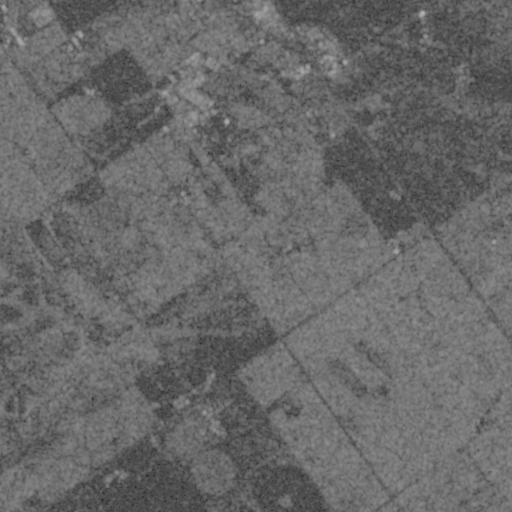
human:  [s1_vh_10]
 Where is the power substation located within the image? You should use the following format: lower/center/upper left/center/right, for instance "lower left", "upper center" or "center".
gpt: The power substation is located in the upper left of the image.
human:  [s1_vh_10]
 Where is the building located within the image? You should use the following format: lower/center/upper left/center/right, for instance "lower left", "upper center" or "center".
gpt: The building is located in the upper left of the image.
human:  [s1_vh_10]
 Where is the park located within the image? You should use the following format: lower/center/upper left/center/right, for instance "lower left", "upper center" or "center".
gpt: There is no park in the image.

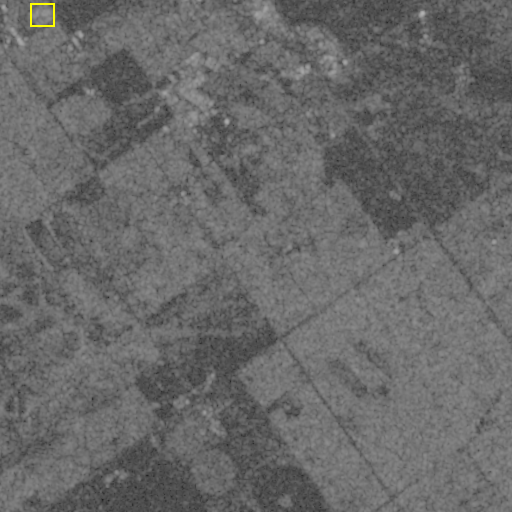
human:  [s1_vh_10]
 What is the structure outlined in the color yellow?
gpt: The structure outlined in yellow is a power substation.
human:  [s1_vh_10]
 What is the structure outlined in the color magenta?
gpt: There is no magenta outline.